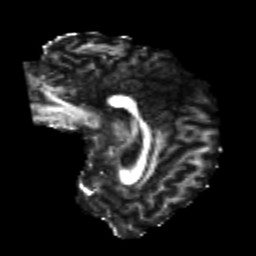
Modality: FA
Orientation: sagittal
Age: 23
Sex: male
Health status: healthy
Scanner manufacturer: philips
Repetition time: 7.388 s
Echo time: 0.08599 s